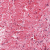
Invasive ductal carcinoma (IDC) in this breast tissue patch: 0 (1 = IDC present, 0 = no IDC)